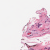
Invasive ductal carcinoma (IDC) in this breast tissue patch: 0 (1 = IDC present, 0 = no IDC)